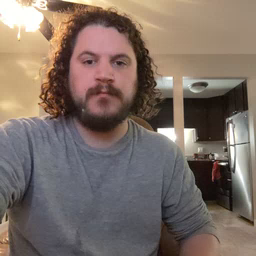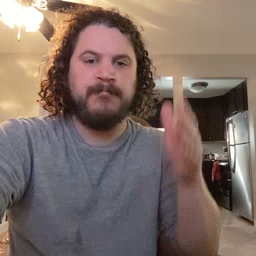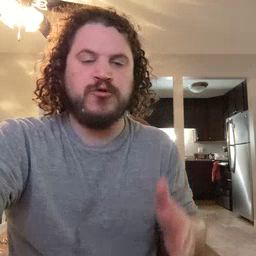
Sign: person